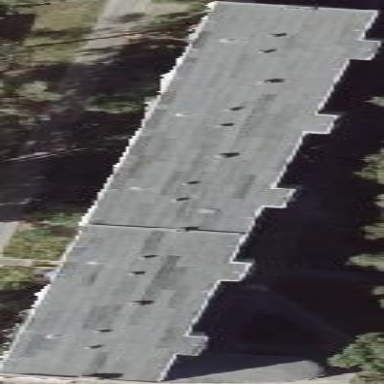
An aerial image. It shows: Building with apartments and flat roof.